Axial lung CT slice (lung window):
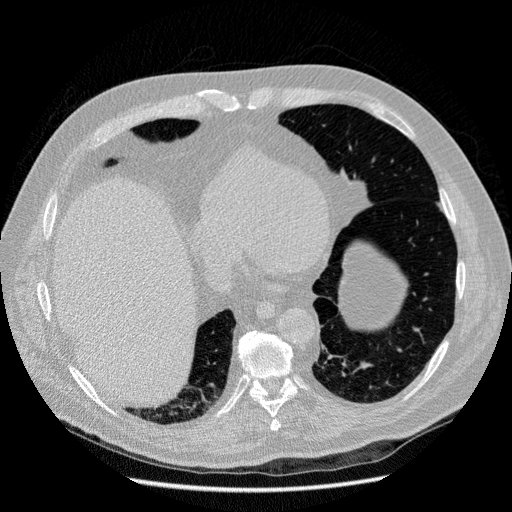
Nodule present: no